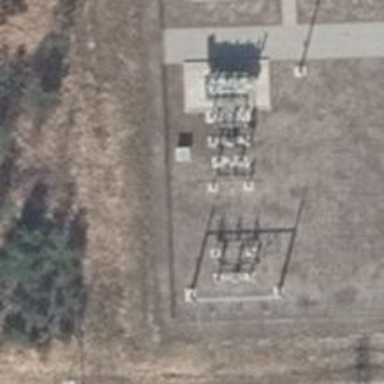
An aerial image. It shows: Switch used for power control.